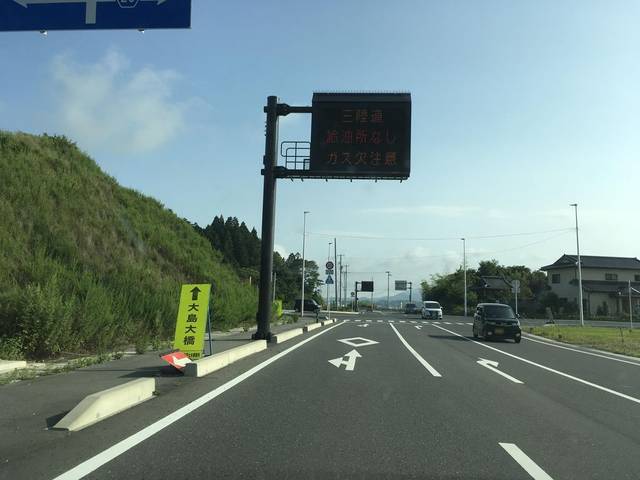
Region: Japan
Coordinates: 38.912, 141.589